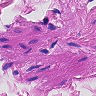
Metastatic tissue present: no